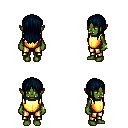
a pixel art fantasy rpg character, female body template, orc, green skin, gold chest armor, gold greaves, raven unkempt hairstyle, bracelets, four views (front, back, left, right), 2x2 character sprite sheet, small pixel art, hard edges, no anti-aliasing